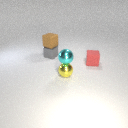
small cyan metal sphere in front of small brown rubber cube